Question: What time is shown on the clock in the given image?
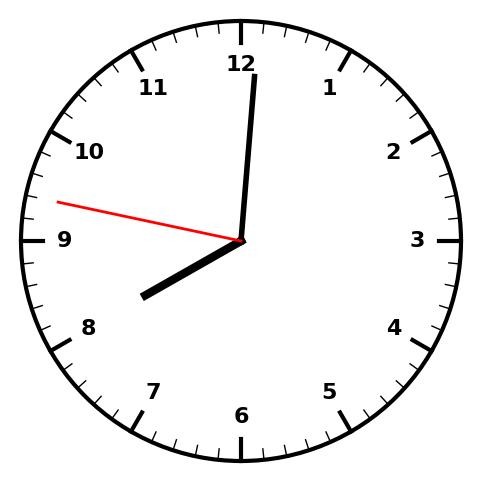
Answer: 08:00:47